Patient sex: M
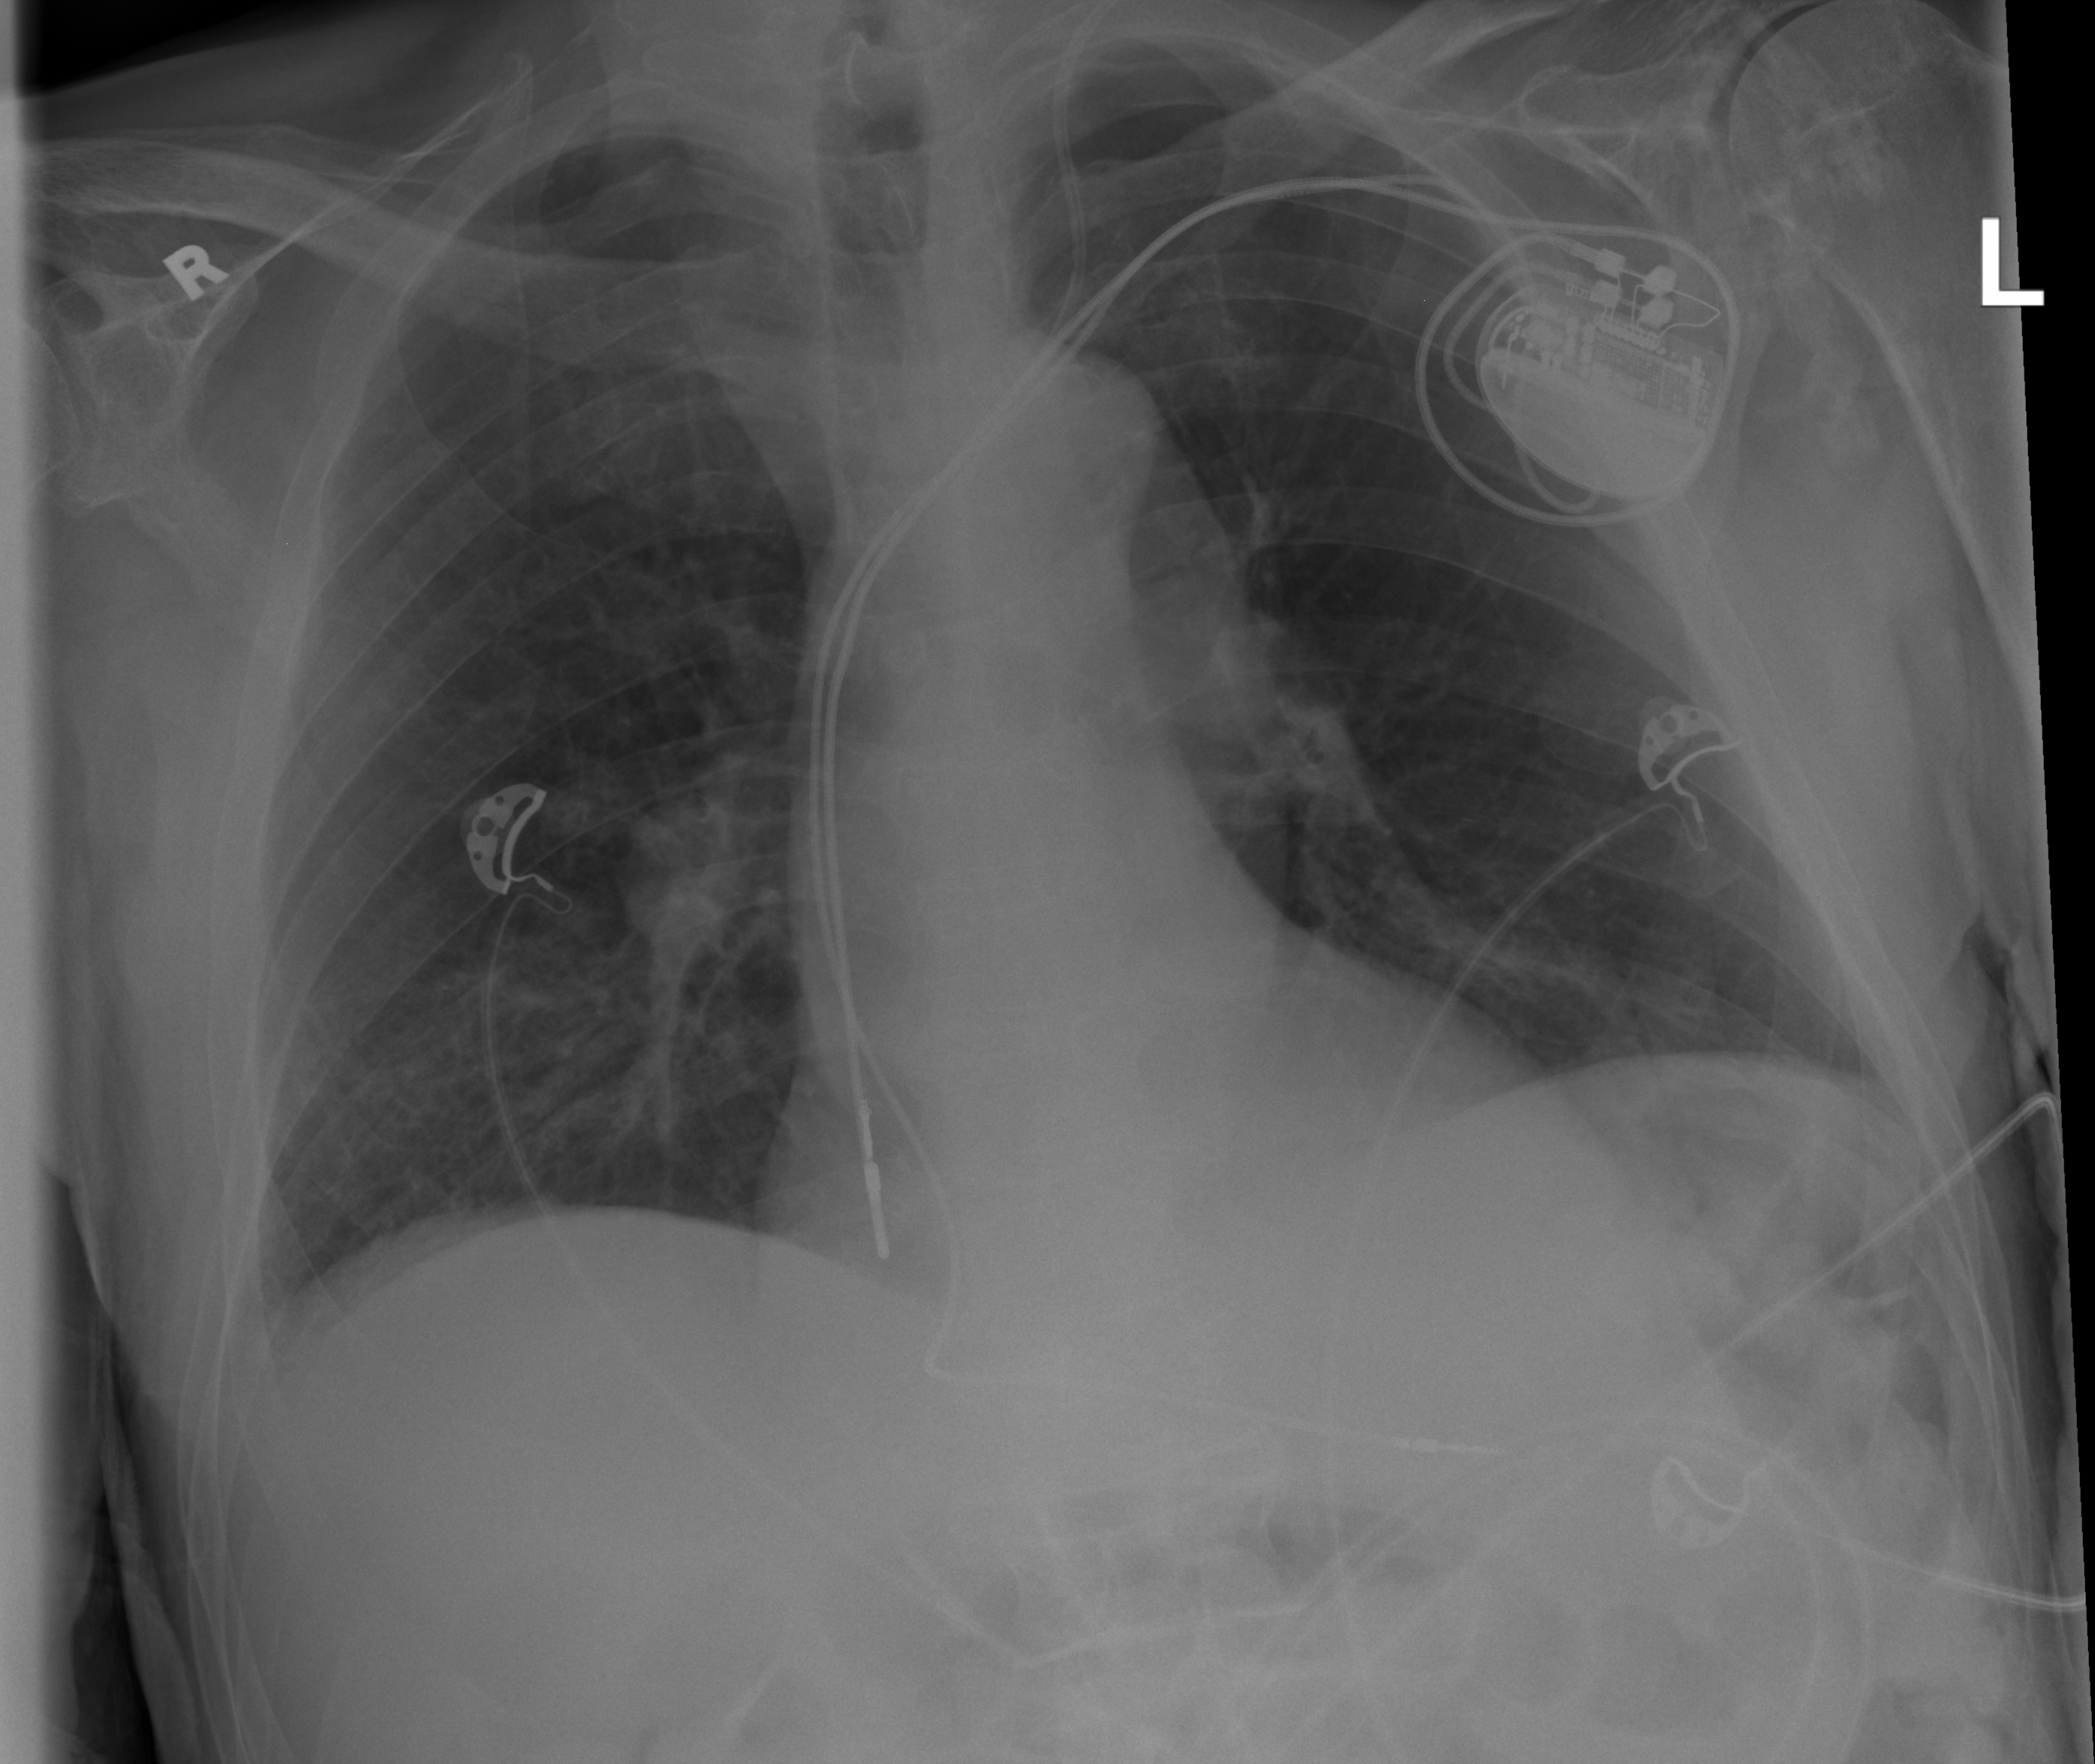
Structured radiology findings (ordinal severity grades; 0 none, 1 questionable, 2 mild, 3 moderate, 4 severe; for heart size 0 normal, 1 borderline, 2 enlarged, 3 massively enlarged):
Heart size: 1
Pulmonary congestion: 0
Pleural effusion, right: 2
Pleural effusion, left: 1
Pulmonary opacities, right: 0
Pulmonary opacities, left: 0
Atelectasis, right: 2
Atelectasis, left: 2